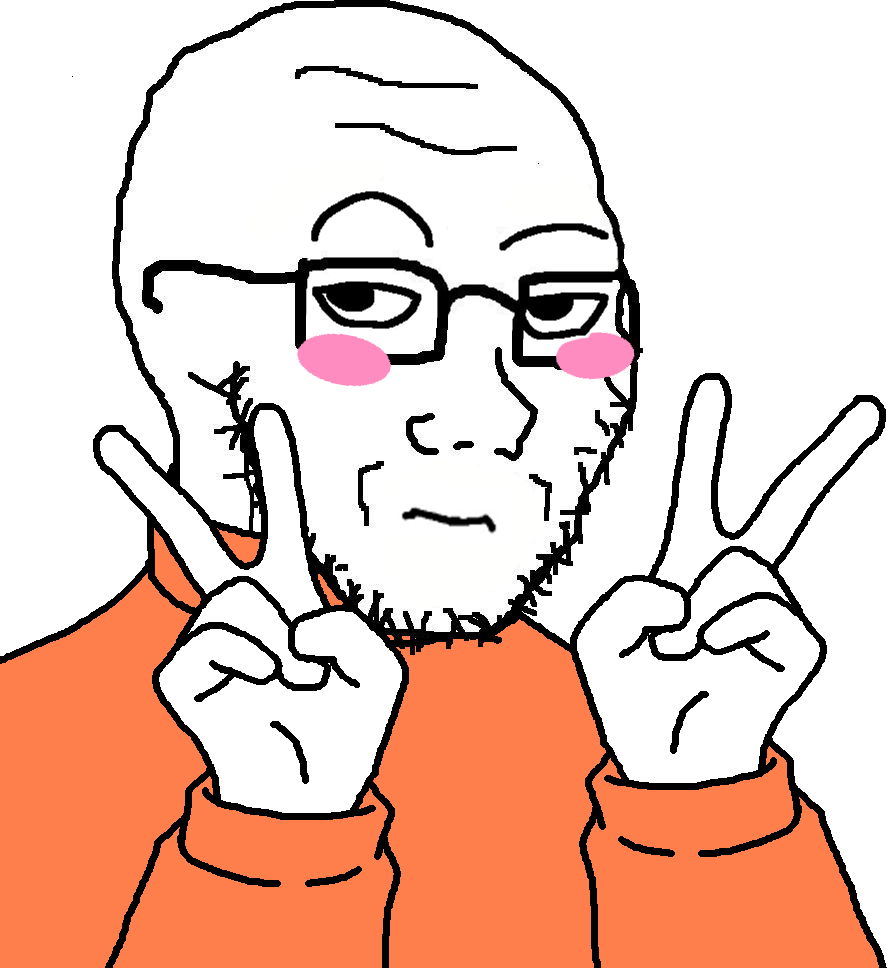
Label: 5_Soyjak